Question: In the following subplot, I want to have labels displayed in the legend; therefore, I need to have labels set, but I don't want them to be displayed. That is, I want the legend only, I don't want label names next to my pie-charts. How can I do this?
Here is my code:
'''
my_labels = ['food', 'music', 'clothes']
fig = pylab.figure()
fig.text(0.4,0.95,"Consumption by Region")
ax1 = fig.add_subplot(2,2,1)
ax1.pie([1,2,3], labels = my_labels)
ax1.text(0.6, 1, "North West")
ax2 = fig.add_subplot(2,2,2)
ax2.pie([6,4,3], labels = my_labels)
ax2.text(0.6, 1, "North East")
ax3 = fig.add_subplot(2,2,3)
ax3.pie([1,4,3], labels = my_labels)
ax3.text(0.6, 1, "South West")
ax4 = fig.add_subplot(2,2,4)
ax4.pie([9,1,3], labels = my_labels)
ax4.text(0.6, 1, "South East")
pylab.legend(title="Legend", loc=(-1.5,0.9))
pylab.show()
'''
Which produces:

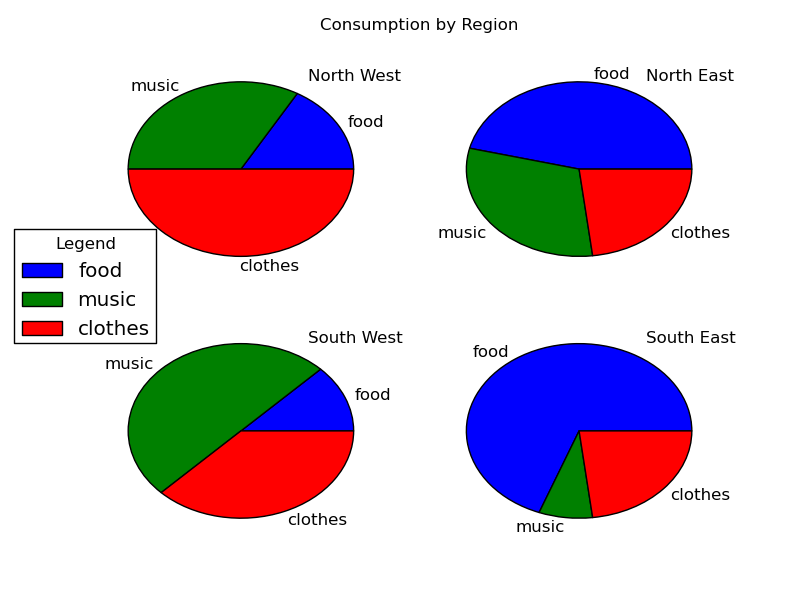
Answer: If you don't want them in at the individual pie chart, the labels should not be called at the plotting but only when defining the legend:
'''
import pylab
my_labels = ['food', 'music', 'clothes']
fig = pylab.figure()
fig.text(0.4,0.95,"Consumption by Region")
ax1 = fig.add_subplot(2,2,1)
ax1.pie([1,2,3])
ax1.text(0.6, 1, "North West")
ax2 = fig.add_subplot(2,2,2)
ax2.pie([6,4,3])
ax2.text(0.6, 1, "North East")
ax3 = fig.add_subplot(2,2,3)
ax3.pie([1,4,3])
ax3.text(0.6, 1, "South West")
ax4 = fig.add_subplot(2,2,4)
ax4.pie([9,1,3])
ax4.text(0.6, 1, "South East")
pylab.legend(my_labels, title="Legend", loc=(-1.5,0.9))
pylab.show()
'''
This results in: